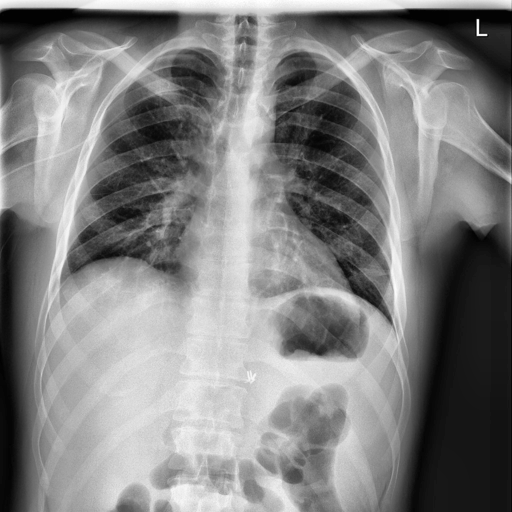
Finding: NORMAL